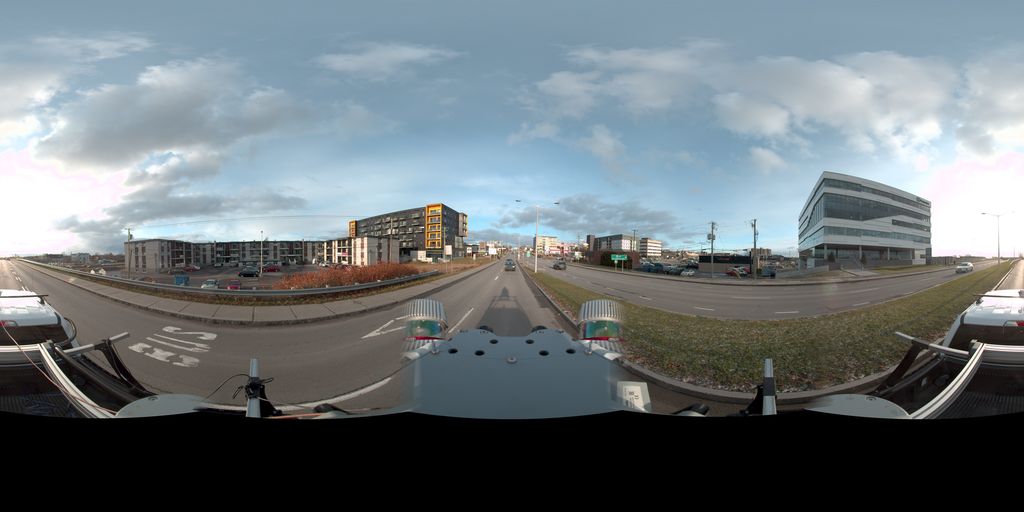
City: quebec_city